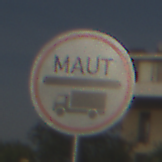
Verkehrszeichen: Mautpflicht
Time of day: SunriseSunset
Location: Outdoor (Suburban)
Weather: PartlyCloudy
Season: NotSpecified
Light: Natural